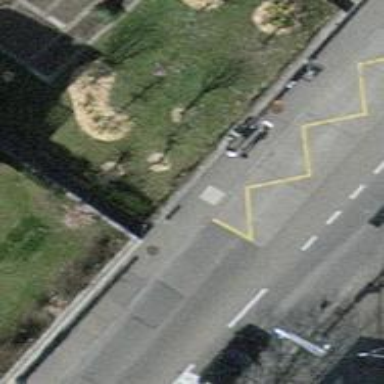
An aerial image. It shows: Bus stop with platform for public transport.